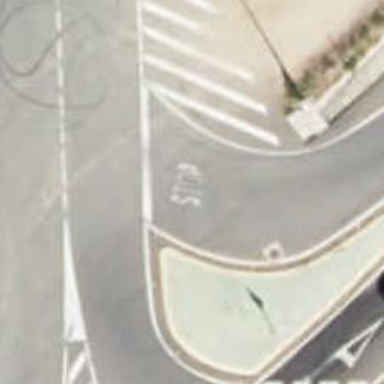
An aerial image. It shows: Stop road.